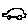
Label: car